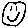
Label: smiley face